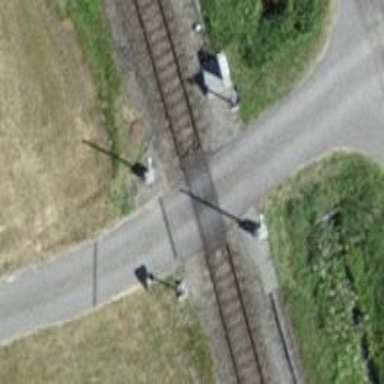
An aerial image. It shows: Full barrier level crossing on railway.